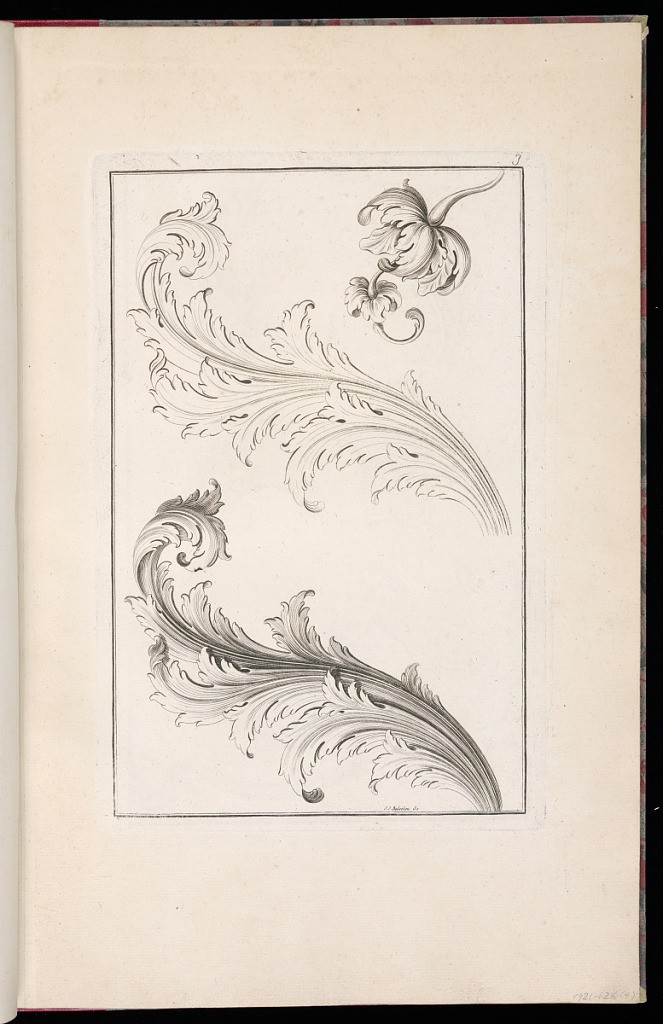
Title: Designs for Acanthus Leaf Ornament
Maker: Thomas Lainé, French, 1682 – 1739
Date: late 18th century
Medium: Etching and engraving on laid paper
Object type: Print
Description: A printed sheet from a series of thirty designs for moldings, carved frames, doors, chimneys and liturgical objects. The plate features two versions acanthus leaf fronds, one in outline and the other with shading, and a pod and flower in the upper right corner. The plate is signed and numbered.